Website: home-depot
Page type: customer-info-address
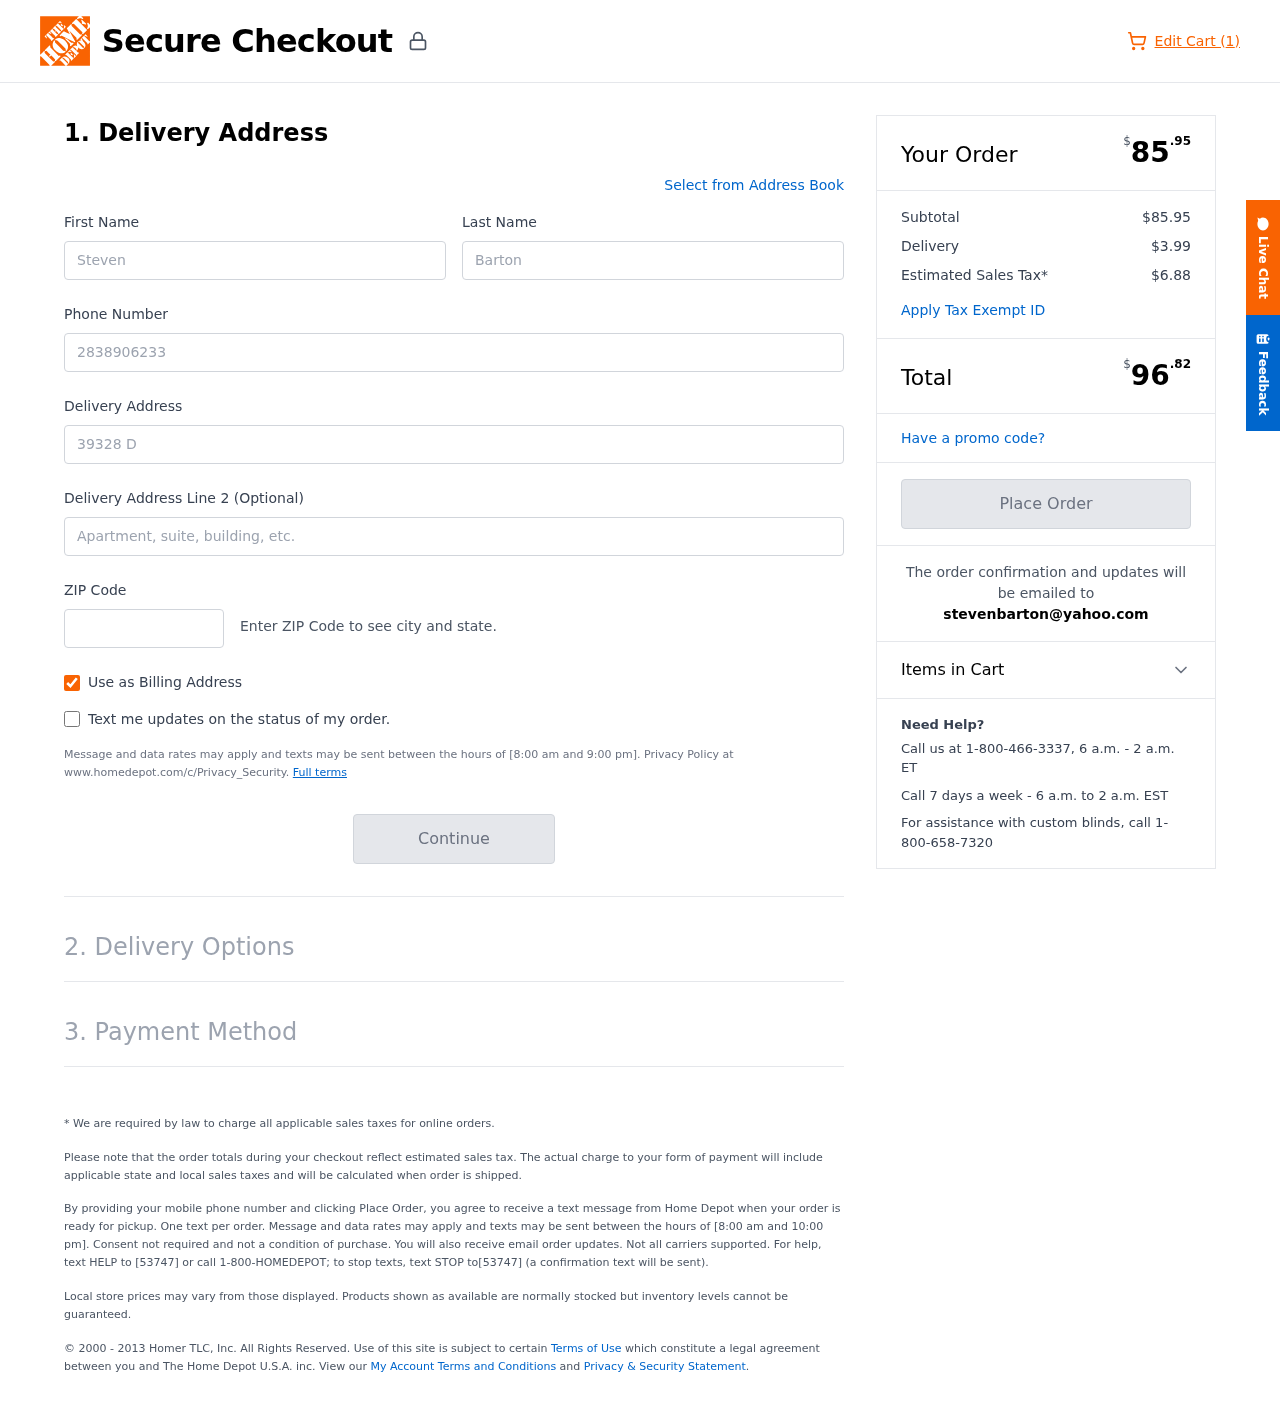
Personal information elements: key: PII_EMAIL
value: stevenbarton@yahoo.com
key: PII_FIRSTNAME
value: Steven
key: PII_LASTNAME
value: Barton
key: PII_PHONE
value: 2838906233
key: PII_POSTCODE
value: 43845
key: PII_STREET
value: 39328 Debra Course
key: PII_STREET2
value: Apt. 243
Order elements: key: ORDER_NUM_ITEMS
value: Edit Cart (1)
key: ORDER_SUBTOTAL_HEADER
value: $85.95
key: ORDER_SUBTOTAL
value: $85.95
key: ORDER_SHIPPING_COST
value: $3.99
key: ORDER_TAX
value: $6.88
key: ORDER_TOTAL2
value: $96.82